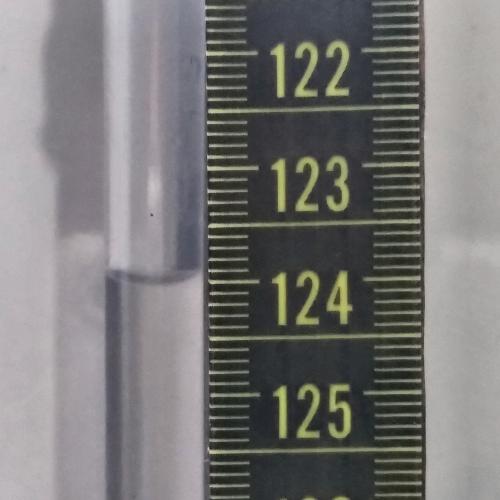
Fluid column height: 124.0 cm